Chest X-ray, AP view. Patient: 44 years old, sex F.
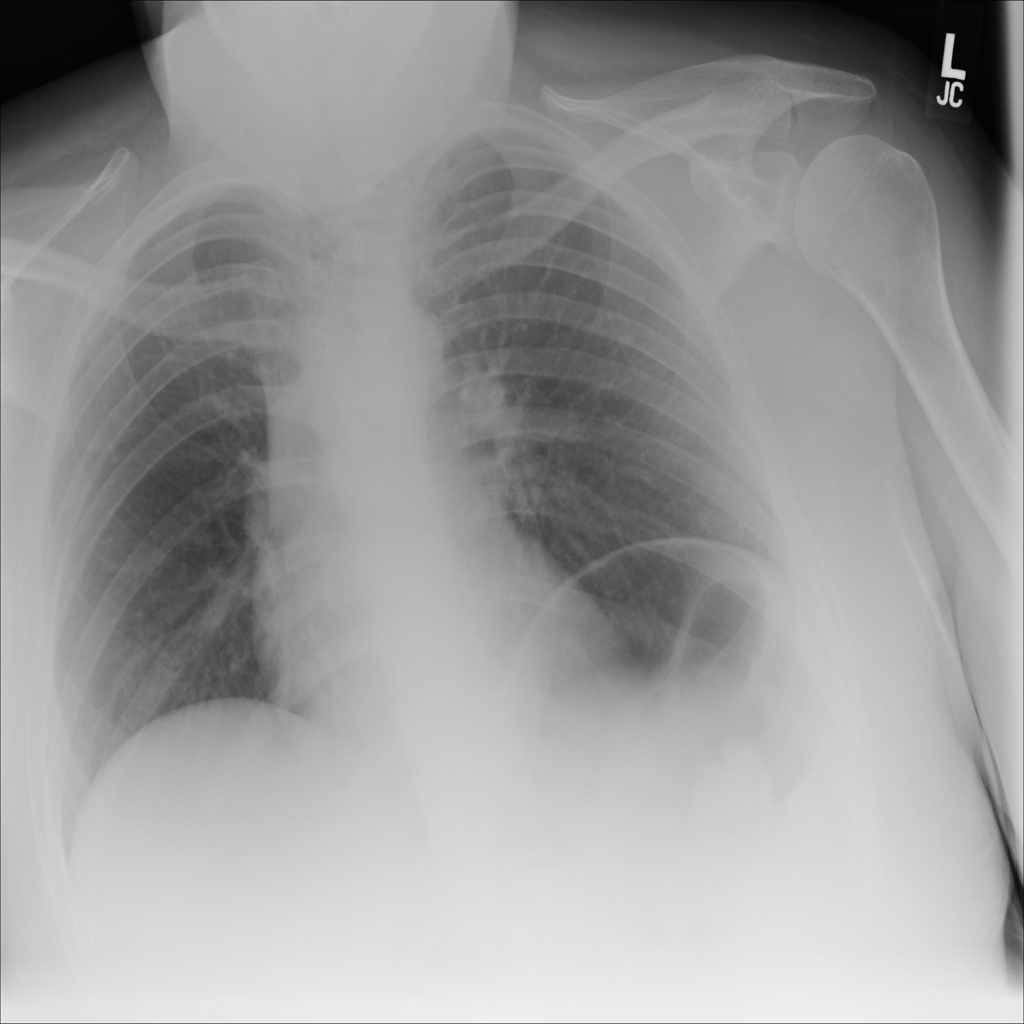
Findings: No Finding